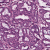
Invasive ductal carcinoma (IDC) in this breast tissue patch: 1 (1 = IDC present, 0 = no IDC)